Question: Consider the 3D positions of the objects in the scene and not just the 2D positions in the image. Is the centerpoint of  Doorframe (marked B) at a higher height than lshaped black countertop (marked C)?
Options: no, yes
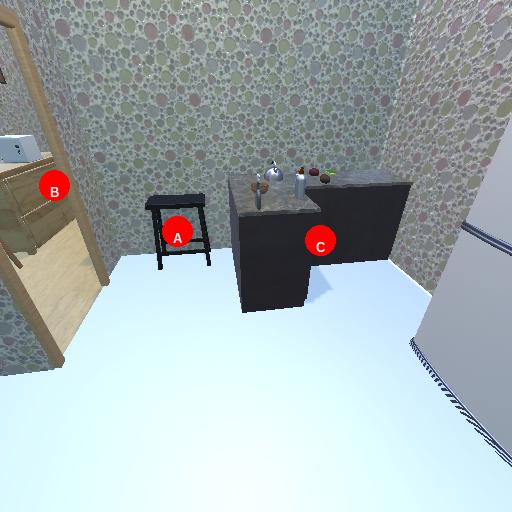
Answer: no